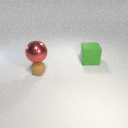
small brown rubber sphere below large red metal sphere